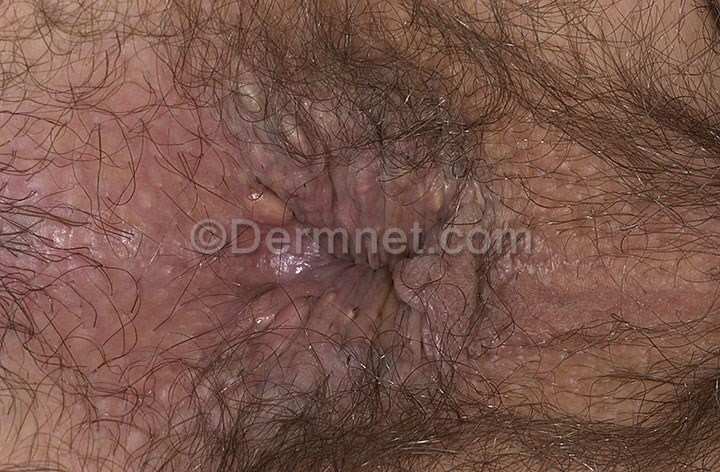
Disease: Seborrheic Keratoses and other Benign Tumors